Field crop: maize
Growth stage: 2
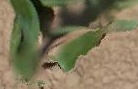
Species: maize